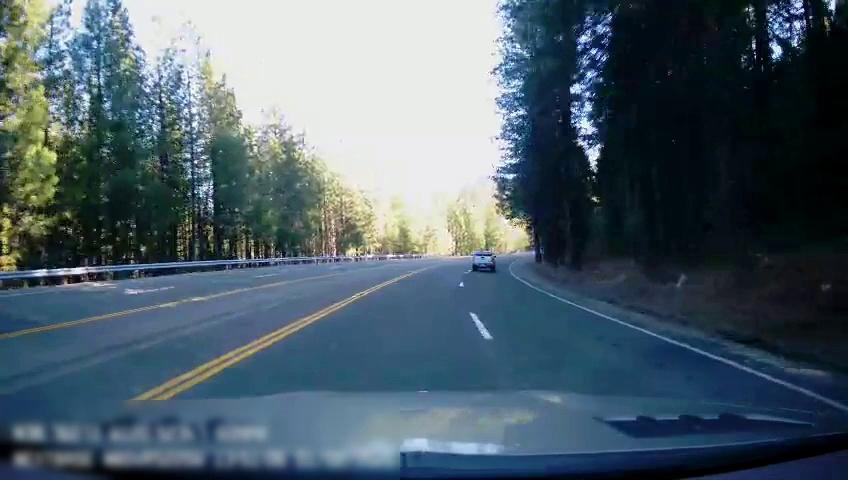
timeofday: Day
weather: Sunny
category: Drivable Space
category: Vehicles | Truck
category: Lanes | Current Lane
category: Lanes | Alternate Lane
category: Lanes | Current Lane
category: Lanes | Alternate Lane
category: Lanes | Opposite Lane
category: Lanes | Opposite Lane
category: Lanes | Opposite Lane